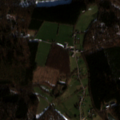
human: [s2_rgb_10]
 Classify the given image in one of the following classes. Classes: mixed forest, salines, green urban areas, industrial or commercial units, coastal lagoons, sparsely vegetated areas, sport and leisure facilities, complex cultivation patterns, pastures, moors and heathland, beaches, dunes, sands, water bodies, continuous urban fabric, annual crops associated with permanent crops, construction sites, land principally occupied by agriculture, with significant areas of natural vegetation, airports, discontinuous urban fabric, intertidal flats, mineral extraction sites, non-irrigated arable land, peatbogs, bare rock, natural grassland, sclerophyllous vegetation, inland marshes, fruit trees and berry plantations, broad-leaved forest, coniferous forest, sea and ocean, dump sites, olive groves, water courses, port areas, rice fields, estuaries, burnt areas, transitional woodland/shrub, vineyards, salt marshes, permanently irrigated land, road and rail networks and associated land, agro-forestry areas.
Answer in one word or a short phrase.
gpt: complex cultivation patterns, broad-leaved forest, coniferous forest, mixed forest, transitional woodland/shrub